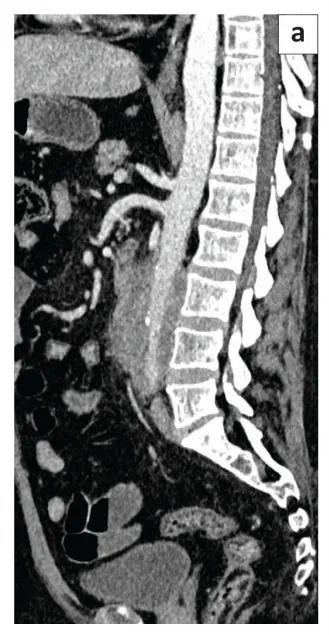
Sagittal reformatted.
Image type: radiology (ct)